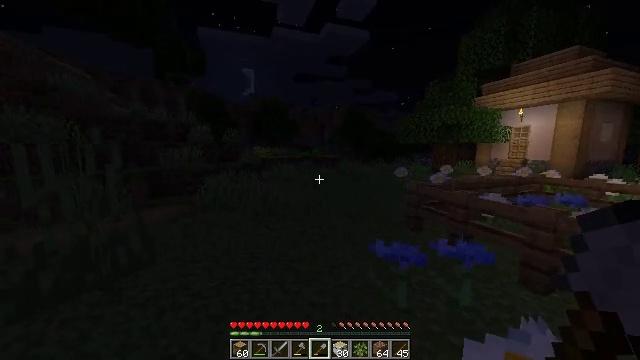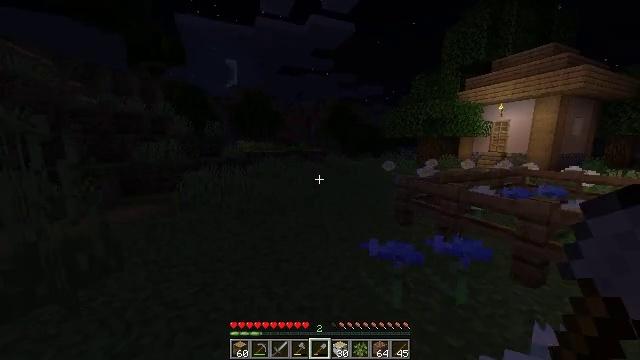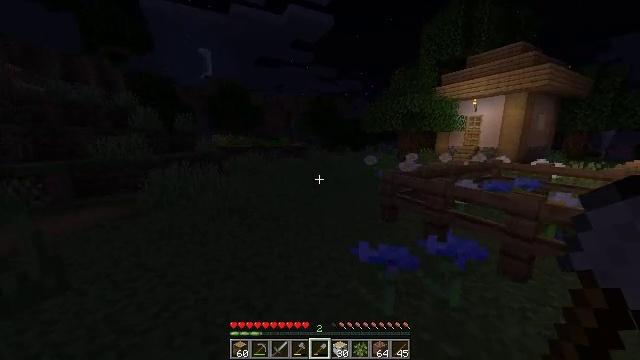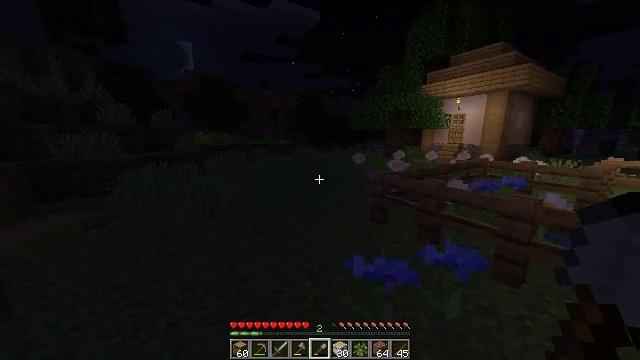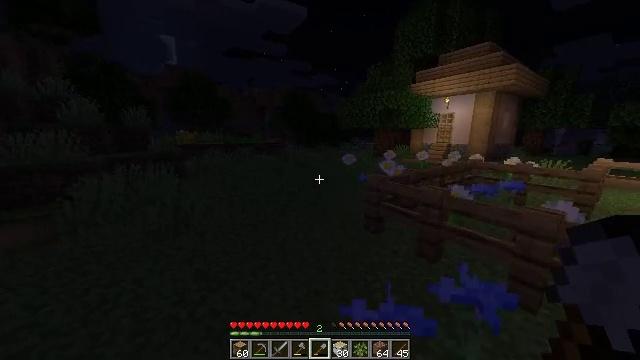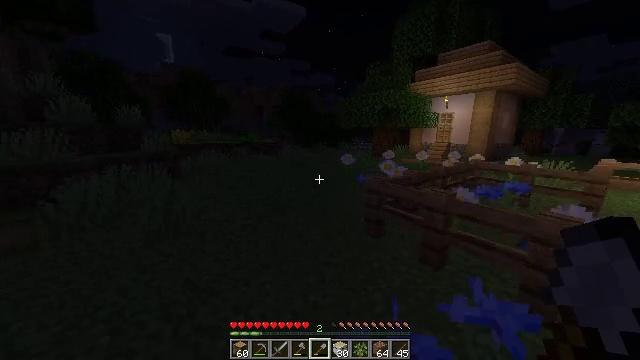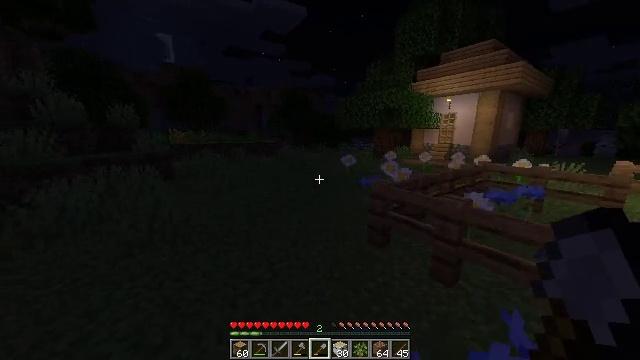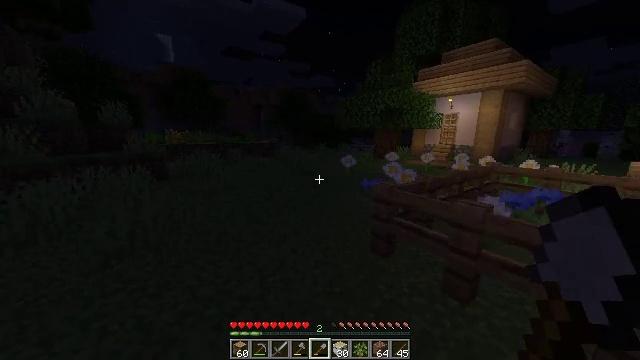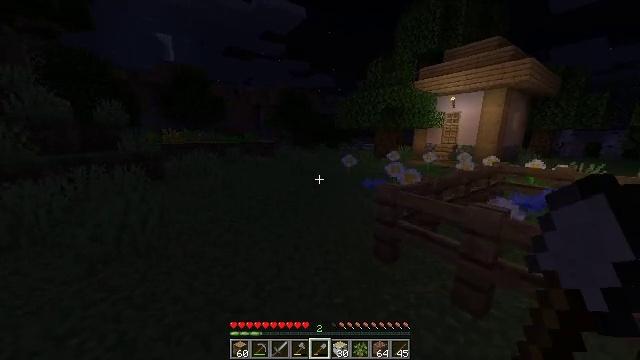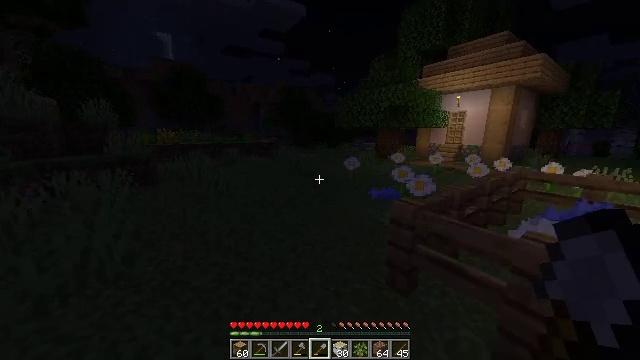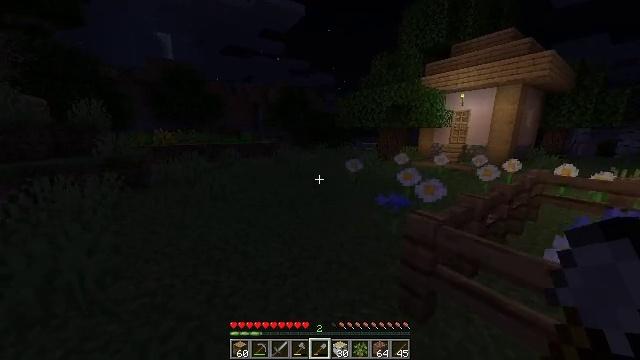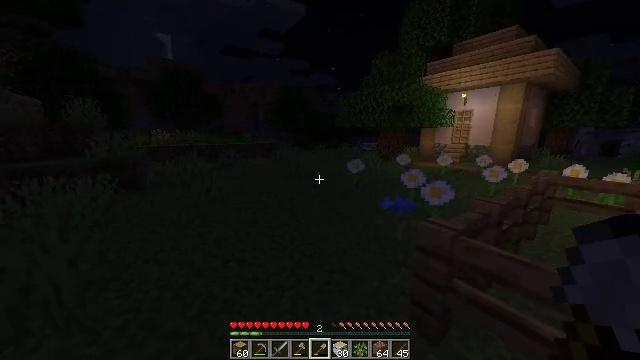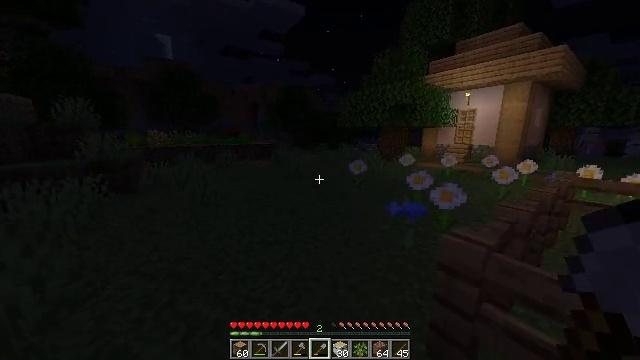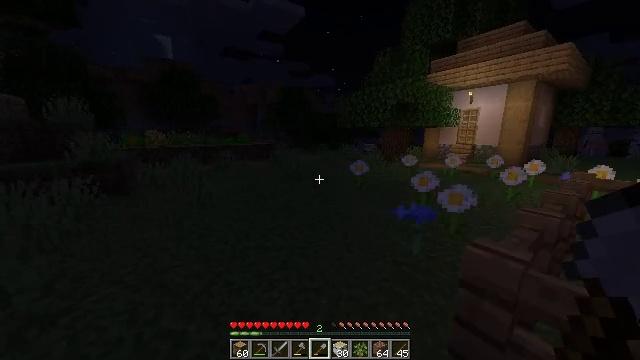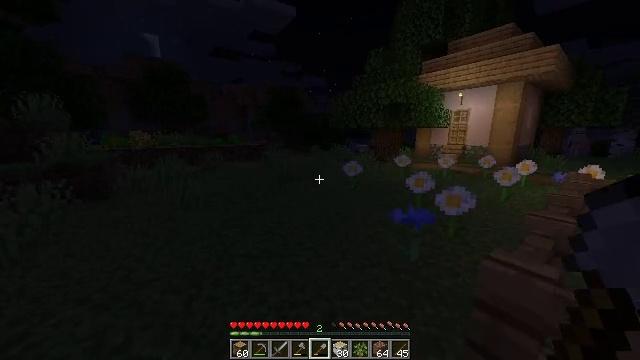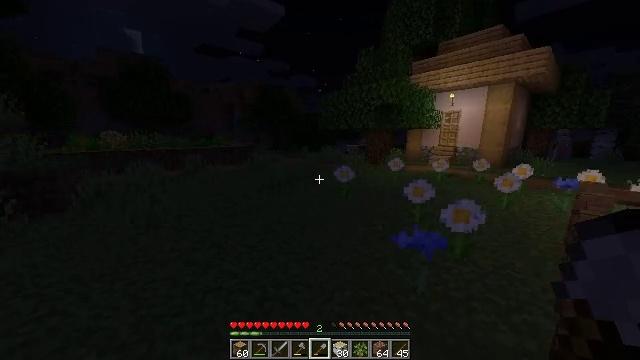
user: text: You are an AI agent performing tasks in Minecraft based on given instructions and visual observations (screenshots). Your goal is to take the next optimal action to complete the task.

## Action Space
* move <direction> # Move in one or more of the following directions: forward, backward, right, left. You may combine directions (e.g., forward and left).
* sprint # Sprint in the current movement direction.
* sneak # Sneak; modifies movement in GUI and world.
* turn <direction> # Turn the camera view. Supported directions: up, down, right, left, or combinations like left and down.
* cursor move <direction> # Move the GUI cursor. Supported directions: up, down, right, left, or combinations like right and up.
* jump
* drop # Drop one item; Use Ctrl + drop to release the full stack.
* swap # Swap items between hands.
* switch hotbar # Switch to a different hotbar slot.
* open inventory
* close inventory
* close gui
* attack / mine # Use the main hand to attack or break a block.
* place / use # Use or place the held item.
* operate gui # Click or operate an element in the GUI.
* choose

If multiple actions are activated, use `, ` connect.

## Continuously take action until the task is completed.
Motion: motion action
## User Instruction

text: Destroy the yellow bed to recycle it.
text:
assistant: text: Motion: move forward, sprint, turn right and down
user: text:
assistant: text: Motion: move forward, sprint, turn right and down
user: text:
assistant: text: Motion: move forward, sprint, turn right
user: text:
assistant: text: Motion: move forward, sprint, turn right
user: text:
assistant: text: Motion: move forward, sprint
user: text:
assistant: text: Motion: move forward, sprint
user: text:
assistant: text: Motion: move forward, sprint
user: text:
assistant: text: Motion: move forward, sprint
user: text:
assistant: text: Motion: move forward, sprint
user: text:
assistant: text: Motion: move forward, sprint
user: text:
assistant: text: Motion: move forward, sprint
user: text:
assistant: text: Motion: move forward, sprint
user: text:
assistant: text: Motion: move forward, sprint
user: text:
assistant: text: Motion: move forward, sprint, turn right
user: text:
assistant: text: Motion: move forward, sprint, turn right
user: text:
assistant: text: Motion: move forward, sprint, turn right
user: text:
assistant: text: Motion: move forward, sprint, turn right
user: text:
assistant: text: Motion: move forward, sprint, turn right
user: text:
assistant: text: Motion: move forward, sprint
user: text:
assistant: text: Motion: move forward, sprint, turn right
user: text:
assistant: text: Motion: move forward, sprint, turn right
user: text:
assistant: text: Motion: move forward, sprint, turn right
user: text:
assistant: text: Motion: move forward, sprint
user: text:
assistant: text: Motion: move forward, sprint
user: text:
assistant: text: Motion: move forward, sprint
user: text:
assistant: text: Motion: move forward, sprint, turn right
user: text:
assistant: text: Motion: move forward, sprint, turn right
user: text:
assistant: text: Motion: move forward, sprint
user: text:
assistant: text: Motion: move forward, sprint
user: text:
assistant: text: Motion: move forward, sprint